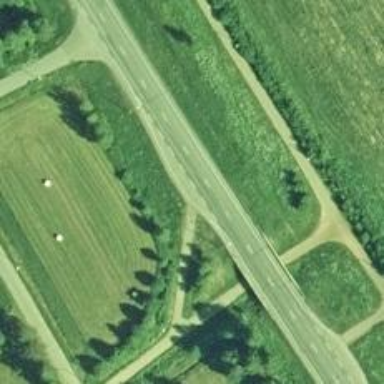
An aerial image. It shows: Cycleway.